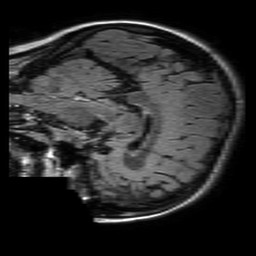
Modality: FLAIR
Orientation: sagittal
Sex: female
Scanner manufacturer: philips
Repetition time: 11 s
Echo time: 0.125 s